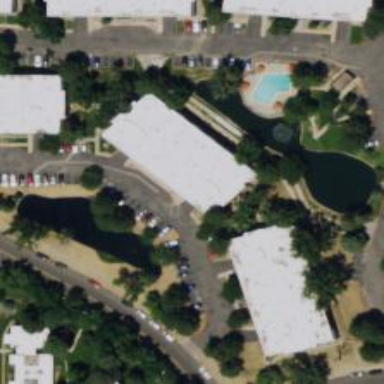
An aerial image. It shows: Image showing building with apartments.